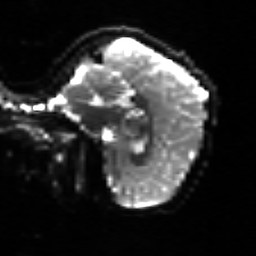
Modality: sbref
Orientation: sagittal
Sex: female
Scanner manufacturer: siemens
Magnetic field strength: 3 T
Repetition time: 5 s
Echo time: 0.071 s